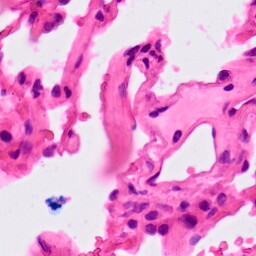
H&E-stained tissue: Lung